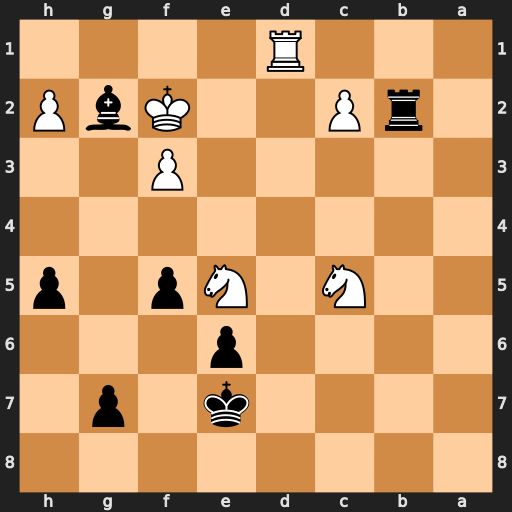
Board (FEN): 8/4k1p1/4p3/2N1Np1p/8/5P2/1rP2KbP/3R4
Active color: b
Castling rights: -
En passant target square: -
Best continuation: Rxc2+